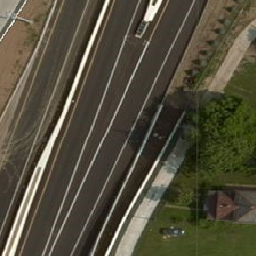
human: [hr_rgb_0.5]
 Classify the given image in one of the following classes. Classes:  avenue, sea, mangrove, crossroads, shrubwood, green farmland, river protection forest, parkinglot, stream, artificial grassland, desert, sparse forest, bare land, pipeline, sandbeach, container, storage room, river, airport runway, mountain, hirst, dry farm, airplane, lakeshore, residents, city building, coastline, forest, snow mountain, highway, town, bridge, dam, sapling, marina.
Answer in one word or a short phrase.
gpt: highway